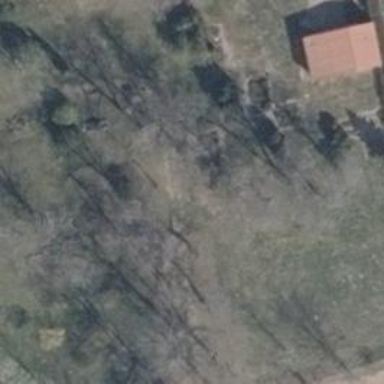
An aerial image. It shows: Cemetery.